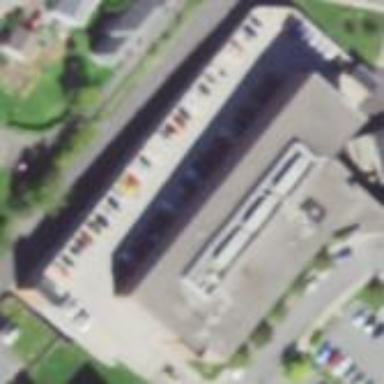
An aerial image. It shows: Multi-storey parking building.